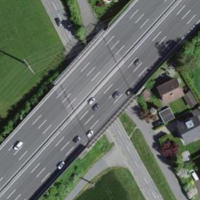
EUNIS habitat code: 57
Species observed at this site:
Streptopelia decaocto
Corvus corone
Columba livia
Buteo buteo
Hirundo rustica
Matricaria discoidea